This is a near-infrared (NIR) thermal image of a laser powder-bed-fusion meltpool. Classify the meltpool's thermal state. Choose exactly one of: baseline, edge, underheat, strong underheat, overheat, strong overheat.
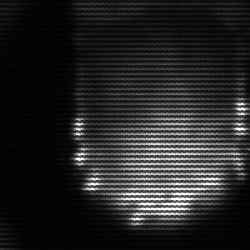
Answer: baseline